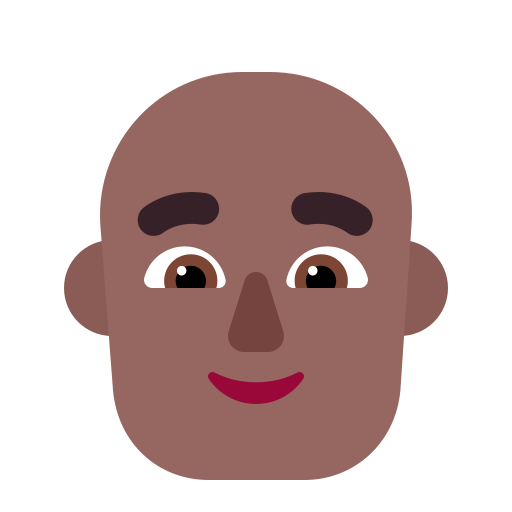
man bald flat  dark